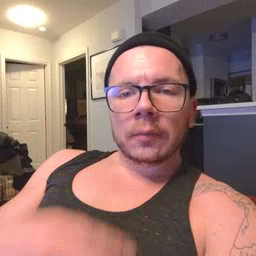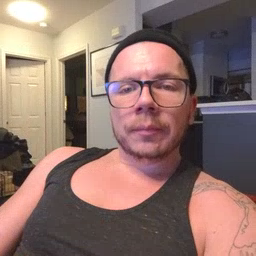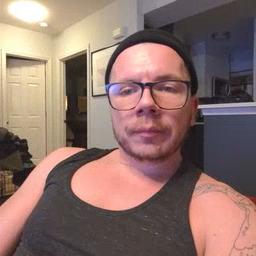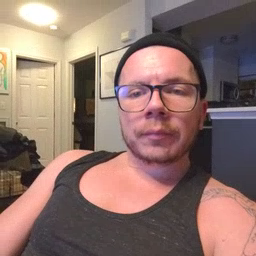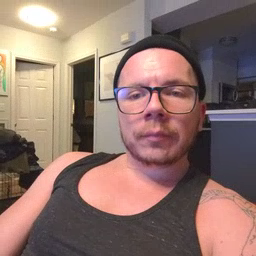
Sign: cut